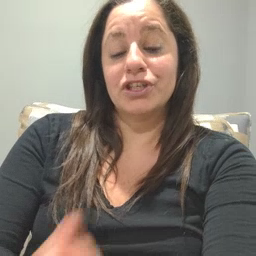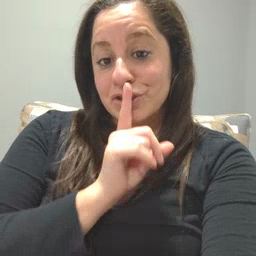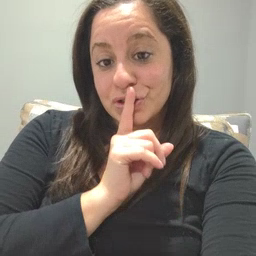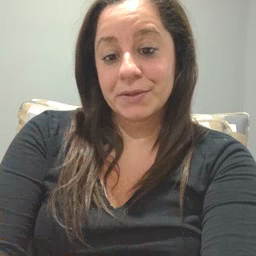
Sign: shhh